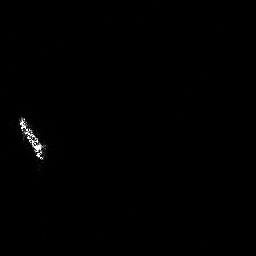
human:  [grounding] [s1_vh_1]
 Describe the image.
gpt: In the satellite image, there is  <ref>1 medium ship </ref> <box>[[5, 44, 18, 63, 0]]</box> located at left.